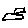
Label: hexagon